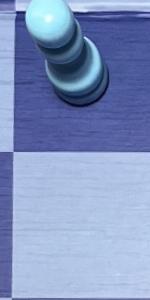
Label: Empty